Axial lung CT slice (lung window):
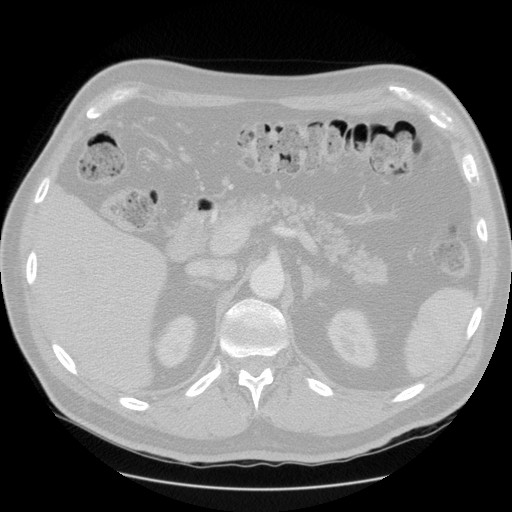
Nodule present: no